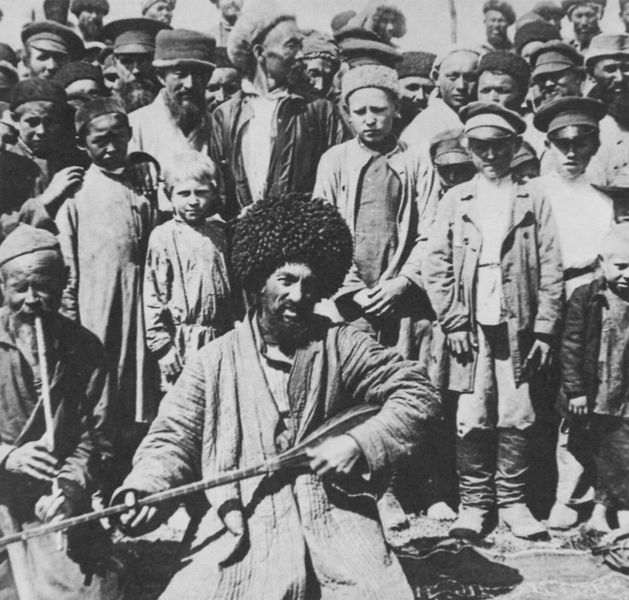
Titel: Kirgisische Musikanten in Orenburg
Künstler: Russischer Photograph
Standort: Paris
Institution: Société de Géographie Française
Schlagwörter: dunkel, gruppe, hand, himmel, mann, schatten, weiß, menschen, frisur, grau, hell, hut, hüte, kopfbedeckungen, licht, männer, nase, schwarz, tuch, menge, teppich, alt, bart, bärte, gesichter, hose, jacke, jung, kappen, mütze, mützen, alte, falten, gesicht, halten, kleidung, mensch, pelz, stehen, gruppenportrait, gruppenporträt, hände, instrument, portrait, porträt, kalt, stamm, sonne, boden, mantel, sitzend, stehend, gitarre, musik, musiker, publikum, frontal, kinder, kreis, füße, jungen, knaben, russland, klein, krieg, soldaten, spielen, foto, fotografie, photographie, stiel, spiel, hocken, asien, schwarzweiss, uniformen, jacken, knien, waffe, stiefel, portrai, photo, china, flöte, kniend, sonnenschein, fellmütze, gitarrist, laute, pelzmütze, fellkappe, kamerablick, armut, russen, zuhörer, flötenspieler, musikant, kolonie, ukulele, beduinen, kaftan, hussar, mongolei, mongolen, balaleika, mongole, afganistan, mongolisch, efinger, flötist, htu, kontaste, musi, schirmmützen, zupfinstrument